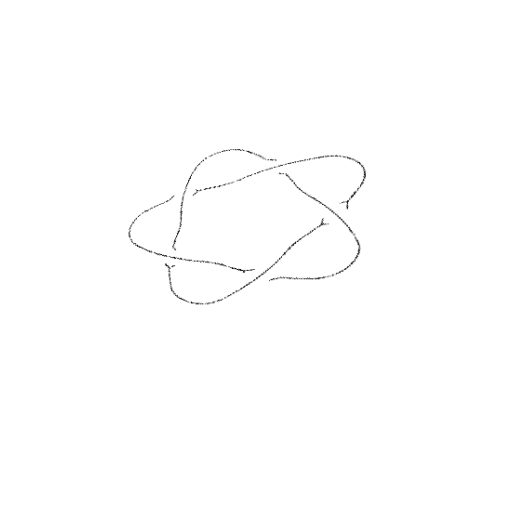
Crossing number: 5